Question: Count the number of objects in the diagram.
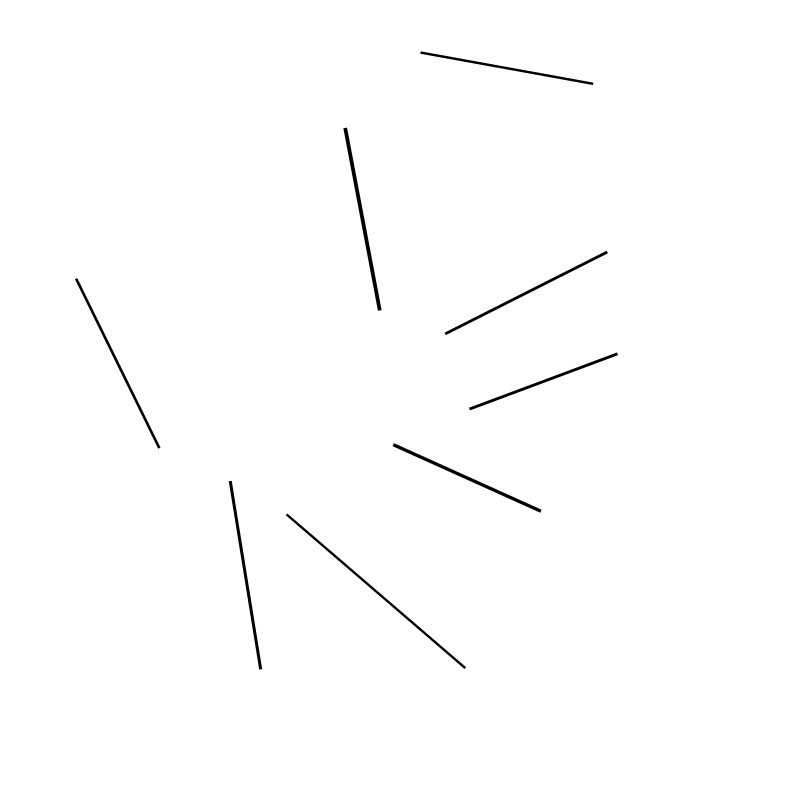
Answer: 8